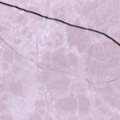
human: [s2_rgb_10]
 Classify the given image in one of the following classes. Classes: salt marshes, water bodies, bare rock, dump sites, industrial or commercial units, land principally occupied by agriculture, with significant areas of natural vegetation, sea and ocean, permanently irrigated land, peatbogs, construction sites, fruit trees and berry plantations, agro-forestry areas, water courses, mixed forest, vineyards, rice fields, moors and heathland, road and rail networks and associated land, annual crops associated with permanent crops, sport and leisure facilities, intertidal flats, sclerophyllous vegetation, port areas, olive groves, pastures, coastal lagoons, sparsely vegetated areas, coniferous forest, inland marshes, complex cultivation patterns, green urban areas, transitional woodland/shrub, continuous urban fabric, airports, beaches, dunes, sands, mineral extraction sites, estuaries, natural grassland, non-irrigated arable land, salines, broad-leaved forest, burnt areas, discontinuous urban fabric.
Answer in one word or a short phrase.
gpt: sea and ocean